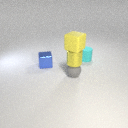
small cyan rubber cylinder to the right of small gray rubber sphere